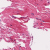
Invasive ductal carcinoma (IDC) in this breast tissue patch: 0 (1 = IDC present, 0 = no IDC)